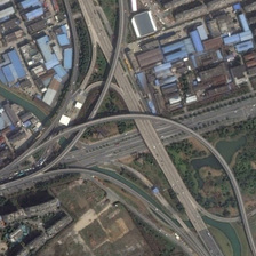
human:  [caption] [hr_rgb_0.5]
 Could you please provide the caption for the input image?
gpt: Many buildings and some green trees around the pond surround the viaduct by the river.

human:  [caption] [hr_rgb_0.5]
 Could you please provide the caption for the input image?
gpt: Many buildings surround a pond and some green trees surround a viaduct by the river.

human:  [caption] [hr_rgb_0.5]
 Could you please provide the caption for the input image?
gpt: the high and low buildings are located on the green land .

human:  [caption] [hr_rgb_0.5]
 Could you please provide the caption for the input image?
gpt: There are many trees and green roads around the house.